Question: I dock form to the TPanel using standard delphi docking functions. And the title of docked form looks like this

How can I modify its appearance?
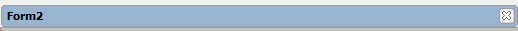
Answer: The default appearance comes from <URL> to replace it.
To change the caption height, override <URL> to return your own descendant of 'TDockCaptionDrawer' with overriden 'DrawDockCaption' and/or 'DockCaptionHitTest' methods.